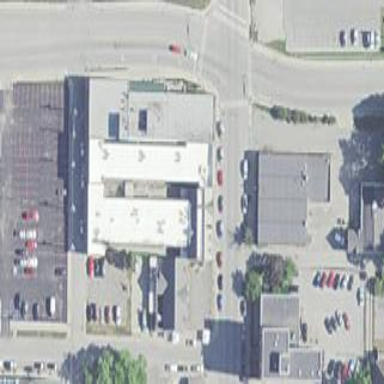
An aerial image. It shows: Office building.